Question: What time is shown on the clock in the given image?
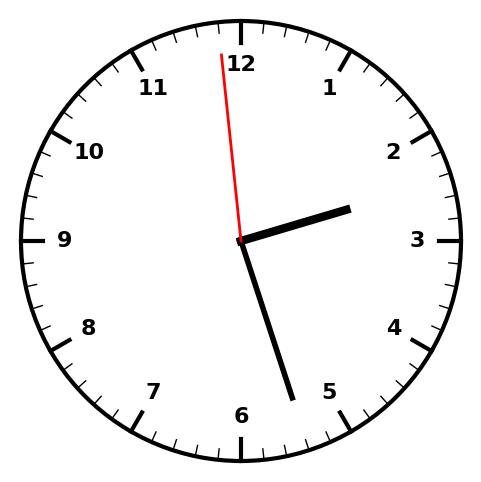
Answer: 02:26:59